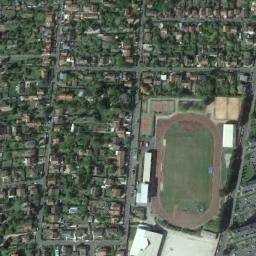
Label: ground_track_field